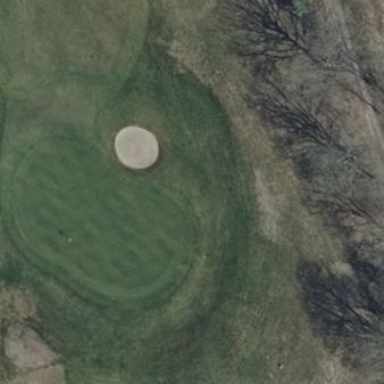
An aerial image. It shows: Golf green.